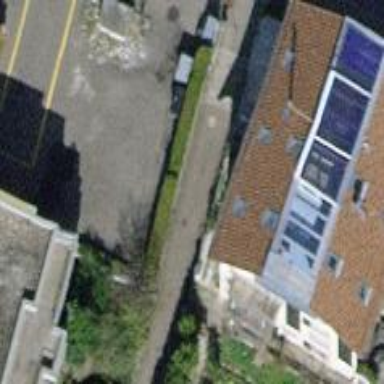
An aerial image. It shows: Building with gabled grey roof.